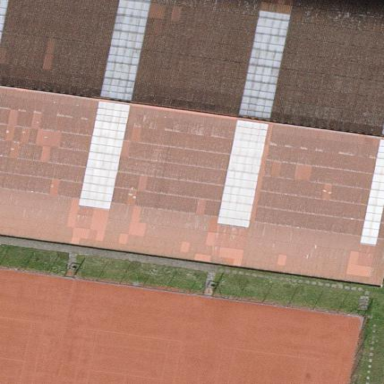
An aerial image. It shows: Building overlooking tennis court pitch.